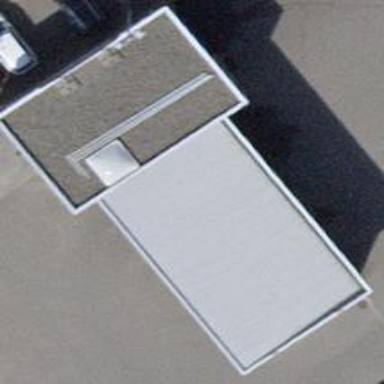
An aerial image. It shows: Car wash facility located inside building.